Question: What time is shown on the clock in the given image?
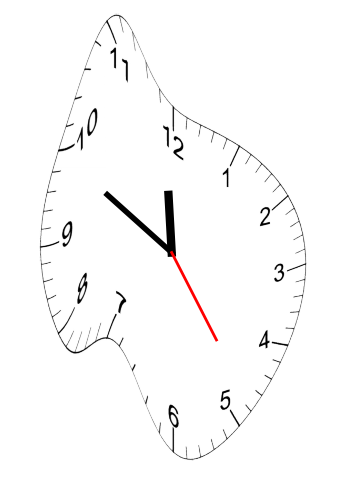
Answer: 11:49:24